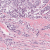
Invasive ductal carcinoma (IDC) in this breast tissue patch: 1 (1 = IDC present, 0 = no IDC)